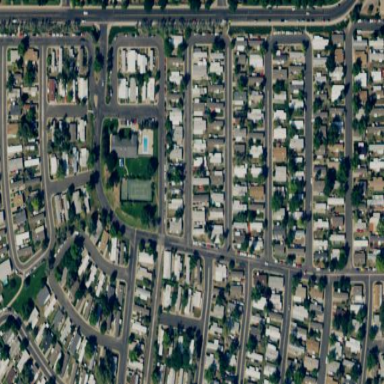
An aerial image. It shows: Residential area known as trailer park.